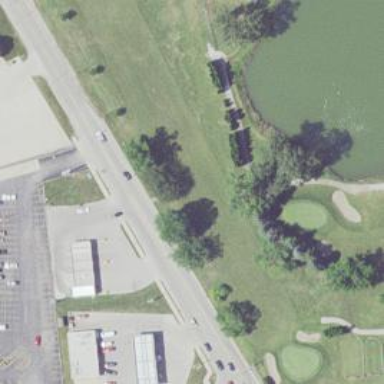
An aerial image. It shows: Grassy area designated as golf fairway.